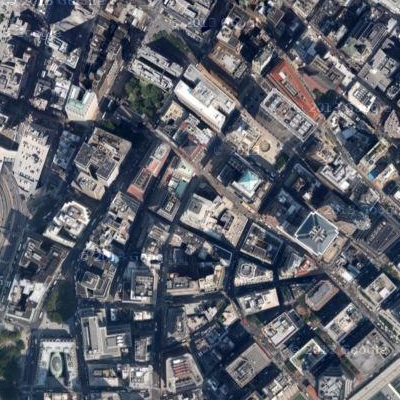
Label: Industry